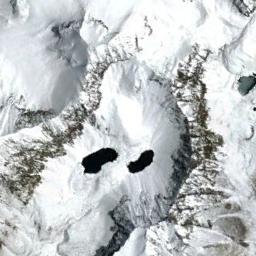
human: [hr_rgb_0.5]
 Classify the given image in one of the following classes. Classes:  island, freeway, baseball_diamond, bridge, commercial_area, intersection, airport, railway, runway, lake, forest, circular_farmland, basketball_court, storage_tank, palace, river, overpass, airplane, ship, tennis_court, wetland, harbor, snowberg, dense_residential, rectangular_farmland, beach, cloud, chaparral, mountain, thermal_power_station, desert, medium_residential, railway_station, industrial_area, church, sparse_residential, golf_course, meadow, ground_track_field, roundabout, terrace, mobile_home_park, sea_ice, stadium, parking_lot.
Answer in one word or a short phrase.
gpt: snowberg